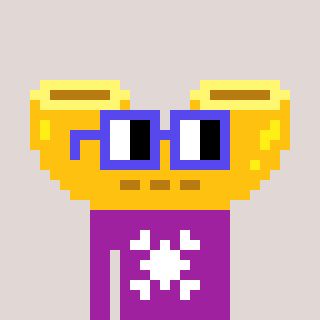
a pixel art character with square blue glasses, a macaroni-shaped head and a magenta-colored body on a warm background